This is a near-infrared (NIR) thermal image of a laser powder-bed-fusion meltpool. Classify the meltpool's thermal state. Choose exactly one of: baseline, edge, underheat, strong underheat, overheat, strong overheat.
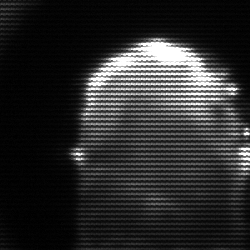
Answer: baseline